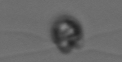
Label: flagellate_morphotype1